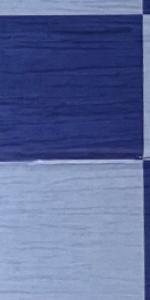
Label: Empty